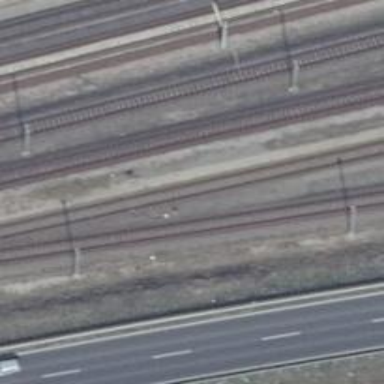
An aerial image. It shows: Railway signal.